Field crop: maize
Growth stage: 2
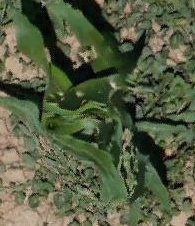
Species: maize